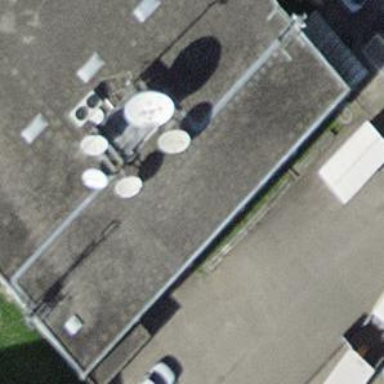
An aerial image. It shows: Antenna.